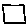
Label: square